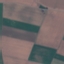
Land use / land cover class: AnnualCrop